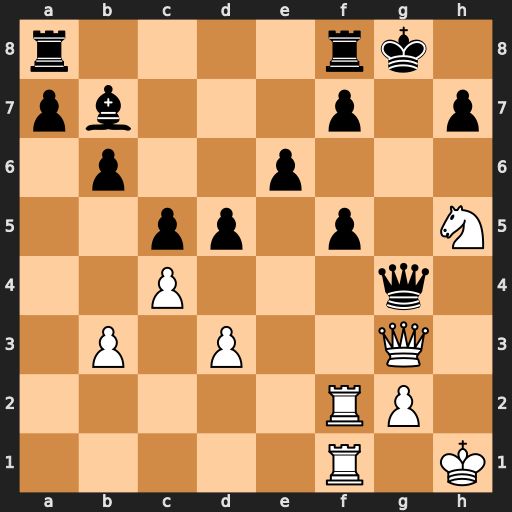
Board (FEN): r4rk1/pb3p1p/1p2p3/2pp1p1N/2P3q1/1P1P2Q1/5RP1/5R1K
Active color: w
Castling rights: -
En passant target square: -
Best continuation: Nf6+ Kh8 Nxg4